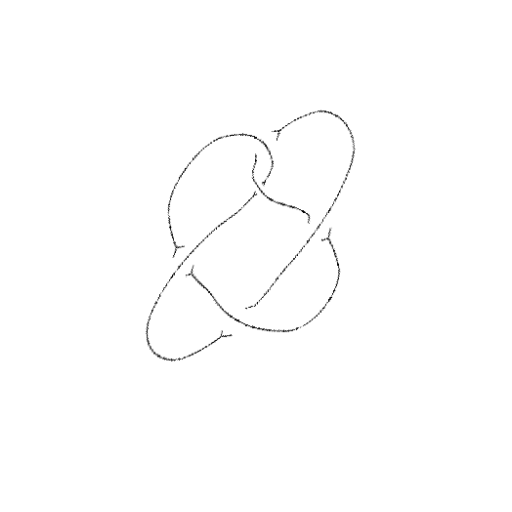
Crossing number: 5